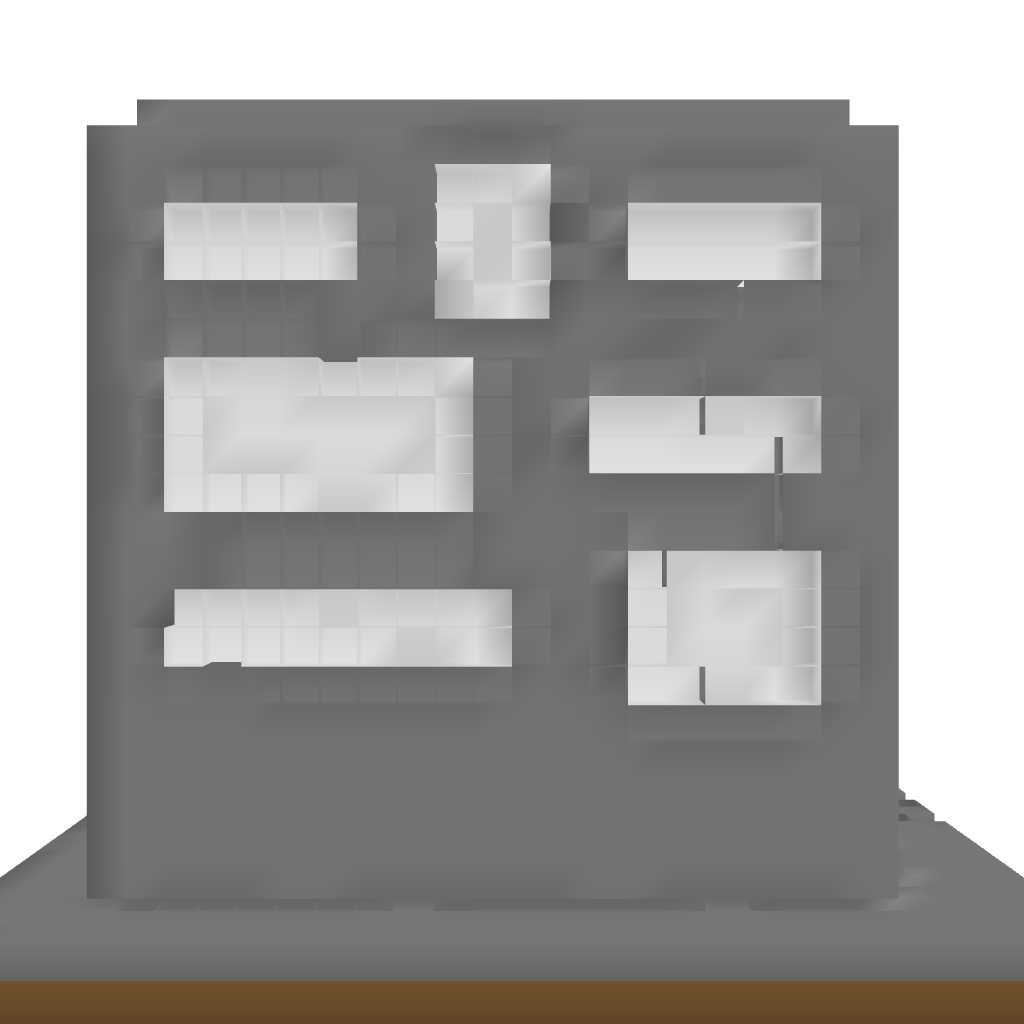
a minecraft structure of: Hotel/Hospital/Office/Shop Building good quality